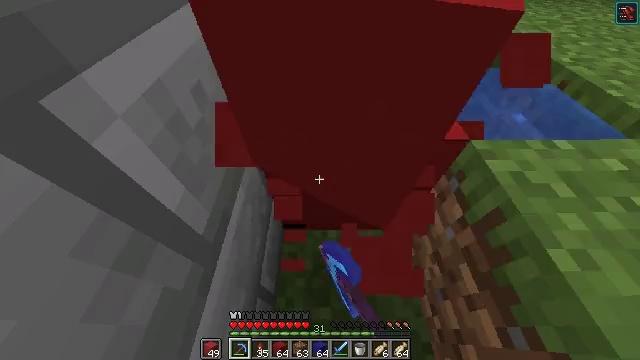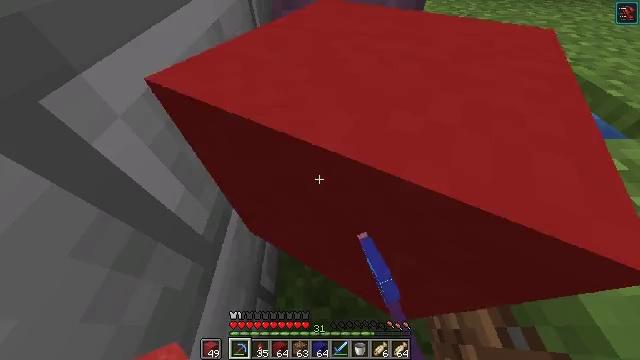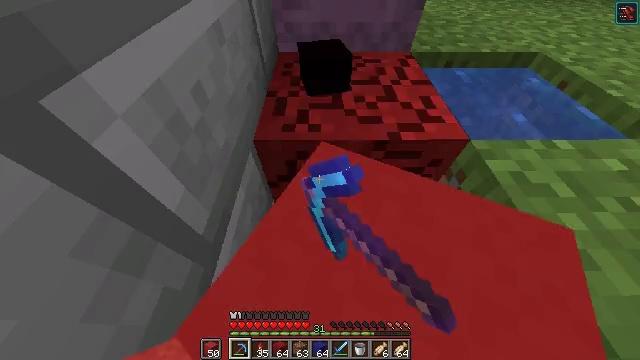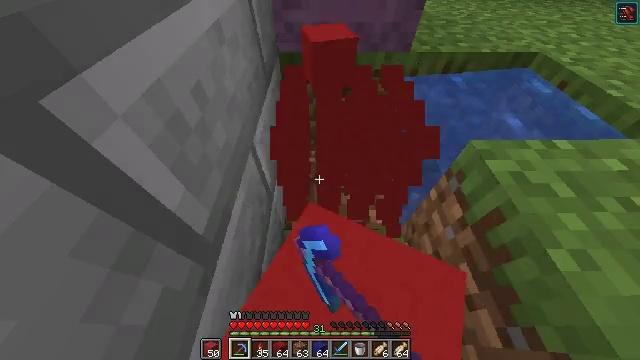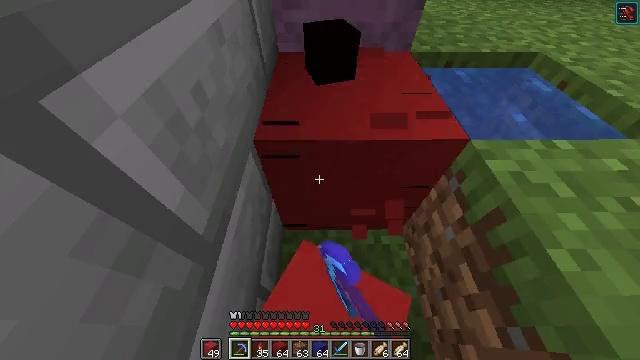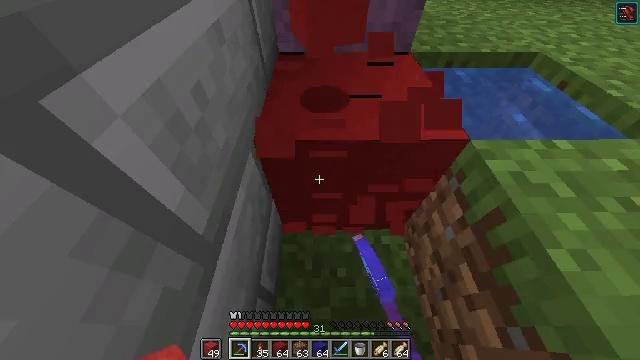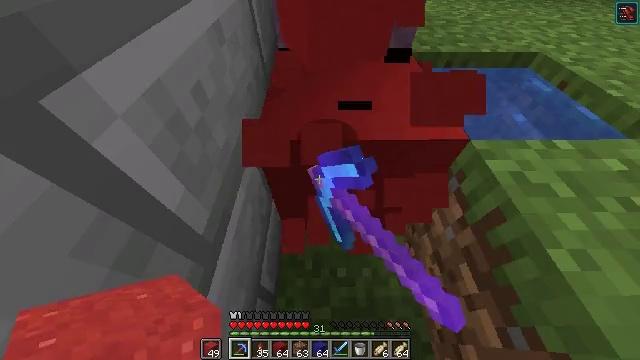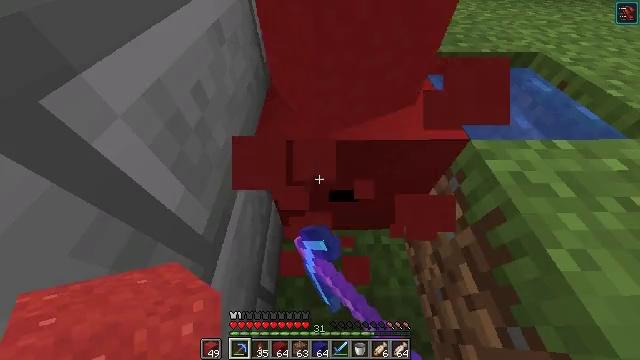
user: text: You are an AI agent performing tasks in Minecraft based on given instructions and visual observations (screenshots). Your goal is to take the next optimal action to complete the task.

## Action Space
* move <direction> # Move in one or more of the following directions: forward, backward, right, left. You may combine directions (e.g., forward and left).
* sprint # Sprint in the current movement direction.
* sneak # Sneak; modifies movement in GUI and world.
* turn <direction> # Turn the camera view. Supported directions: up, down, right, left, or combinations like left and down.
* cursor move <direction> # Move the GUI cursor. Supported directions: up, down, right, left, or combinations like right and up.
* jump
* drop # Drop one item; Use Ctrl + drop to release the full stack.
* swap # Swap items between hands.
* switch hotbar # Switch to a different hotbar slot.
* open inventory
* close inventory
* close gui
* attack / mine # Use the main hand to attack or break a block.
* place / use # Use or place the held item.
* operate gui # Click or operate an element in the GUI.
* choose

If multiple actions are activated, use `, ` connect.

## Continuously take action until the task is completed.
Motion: motion action
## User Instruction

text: Break the red concrete to collect it.
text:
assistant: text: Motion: attack / mine and use / place
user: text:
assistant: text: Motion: attack / mine and use / place
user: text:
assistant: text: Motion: attack / mine and use / place
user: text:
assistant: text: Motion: attack / mine and use / place
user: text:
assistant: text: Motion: attack / mine and use / place
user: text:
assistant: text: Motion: attack / mine and use / place
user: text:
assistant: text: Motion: attack / mine and use / place
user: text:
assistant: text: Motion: attack / mine and use / place